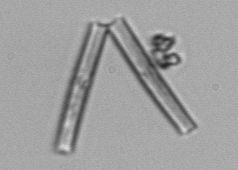
Label: Thalassionema